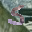
Label: 5